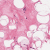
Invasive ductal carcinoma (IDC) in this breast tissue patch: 0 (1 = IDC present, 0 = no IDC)